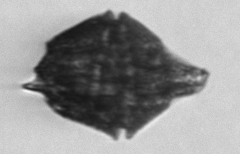
Label: Gonyaulax